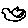
Label: bird